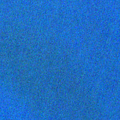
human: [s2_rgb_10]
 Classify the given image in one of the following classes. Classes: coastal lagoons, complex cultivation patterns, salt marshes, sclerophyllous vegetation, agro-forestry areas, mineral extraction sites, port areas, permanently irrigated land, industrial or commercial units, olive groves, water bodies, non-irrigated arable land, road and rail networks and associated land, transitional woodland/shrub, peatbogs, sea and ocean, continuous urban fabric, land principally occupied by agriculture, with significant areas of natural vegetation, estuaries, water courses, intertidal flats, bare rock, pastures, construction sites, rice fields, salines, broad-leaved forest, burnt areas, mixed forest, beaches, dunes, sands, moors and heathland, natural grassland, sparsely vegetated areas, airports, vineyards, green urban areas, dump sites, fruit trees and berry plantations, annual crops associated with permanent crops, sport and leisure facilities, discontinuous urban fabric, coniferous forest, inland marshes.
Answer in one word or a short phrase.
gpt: sea and ocean